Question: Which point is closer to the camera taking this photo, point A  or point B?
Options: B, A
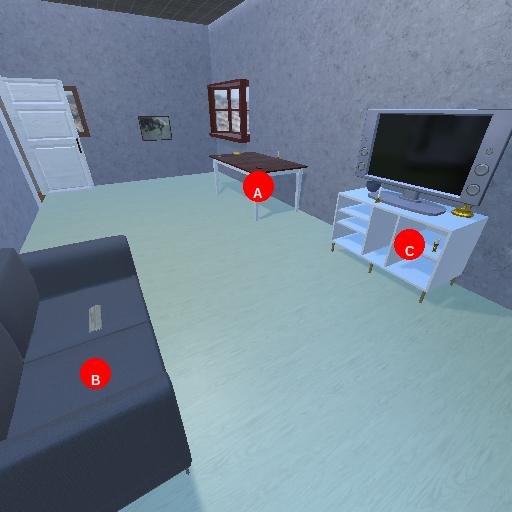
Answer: B